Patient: sex M, age 52
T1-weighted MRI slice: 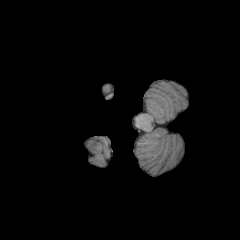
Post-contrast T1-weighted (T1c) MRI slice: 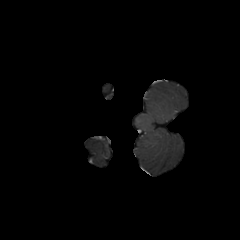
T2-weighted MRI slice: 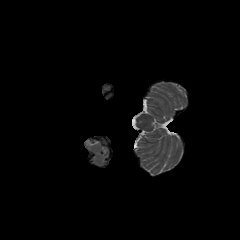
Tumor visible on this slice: no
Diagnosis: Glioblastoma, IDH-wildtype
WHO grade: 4